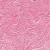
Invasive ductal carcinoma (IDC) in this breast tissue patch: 0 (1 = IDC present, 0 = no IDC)